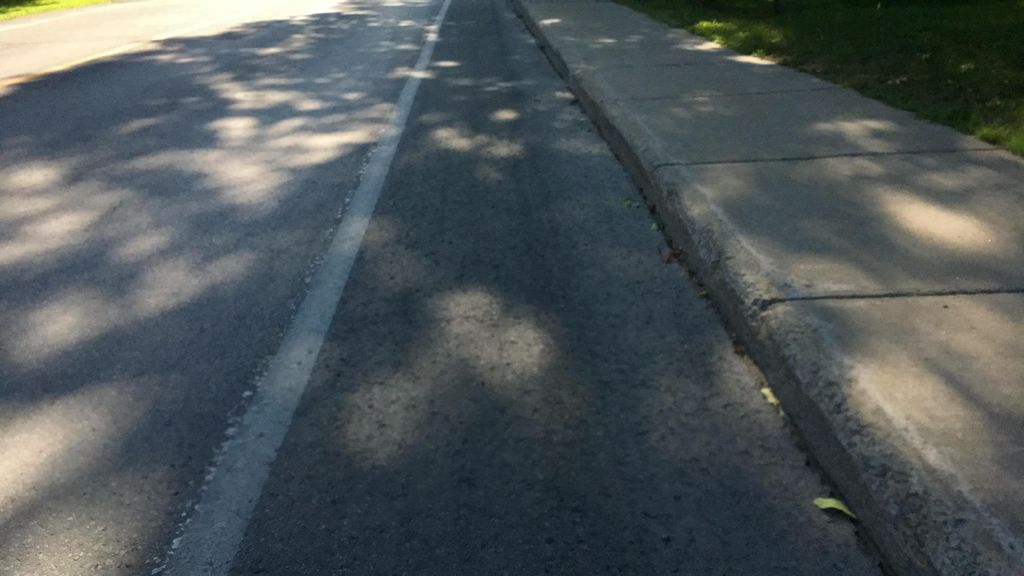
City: montreal